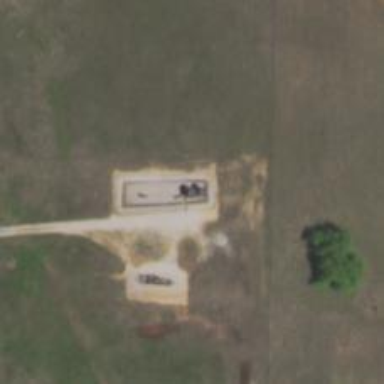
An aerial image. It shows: Storage tank with man-made structure.